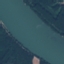
Land use / land cover: River